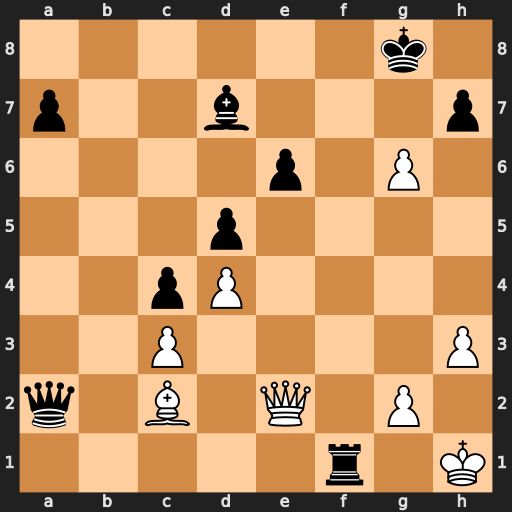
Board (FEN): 6k1/p2b3p/4p1P1/3p4/2pP4/2P4P/q1B1Q1P1/5r1K
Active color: w
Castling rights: -
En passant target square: -
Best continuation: Qxf1 hxg6 Bxg6 Be8 Bxe8